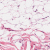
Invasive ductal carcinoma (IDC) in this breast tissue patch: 0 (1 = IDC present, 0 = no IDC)